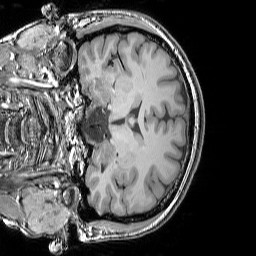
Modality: T1w
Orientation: coronal
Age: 23
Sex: female
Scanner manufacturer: siemens
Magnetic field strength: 3 T
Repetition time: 1.9 s
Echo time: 0.00444 s